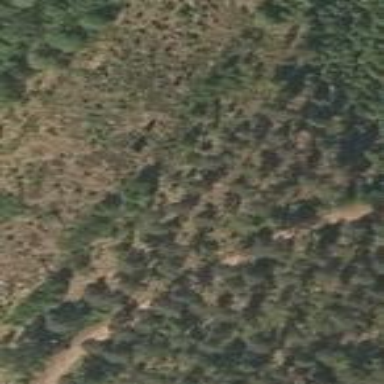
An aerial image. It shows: Forest area.